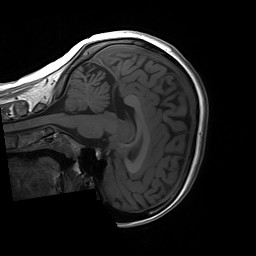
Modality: T1w
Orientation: sagittal